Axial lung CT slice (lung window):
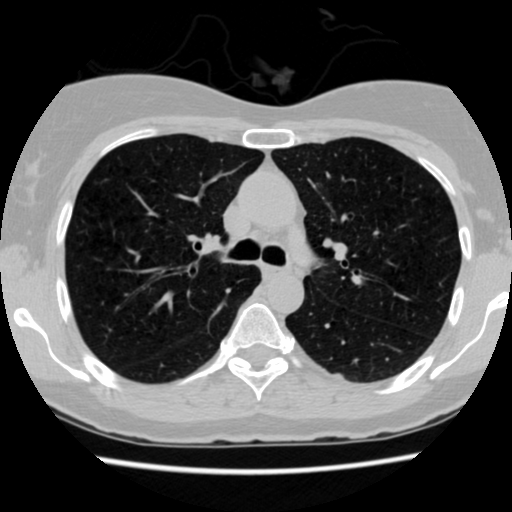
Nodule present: no